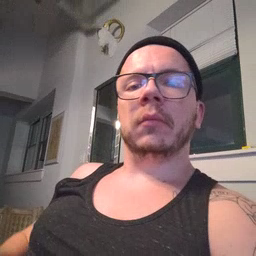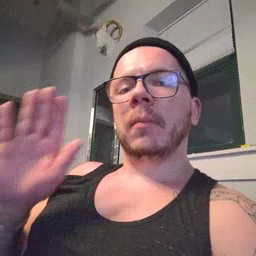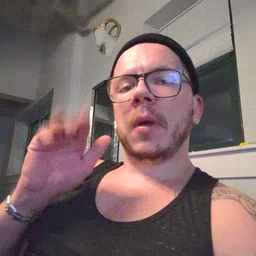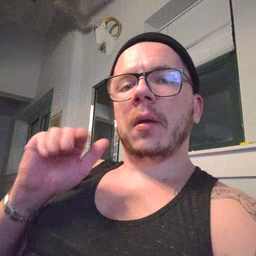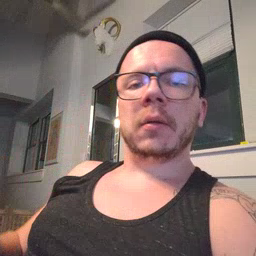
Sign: bye